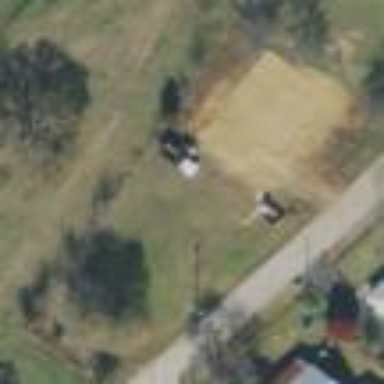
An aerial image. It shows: Grassy plot in zoning area.